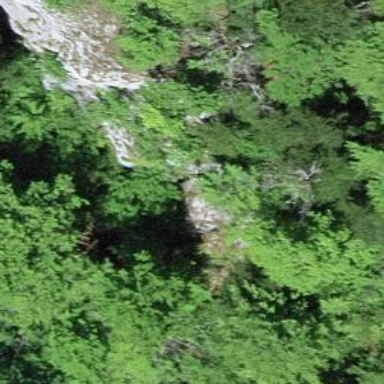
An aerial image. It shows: Cliff in nature.